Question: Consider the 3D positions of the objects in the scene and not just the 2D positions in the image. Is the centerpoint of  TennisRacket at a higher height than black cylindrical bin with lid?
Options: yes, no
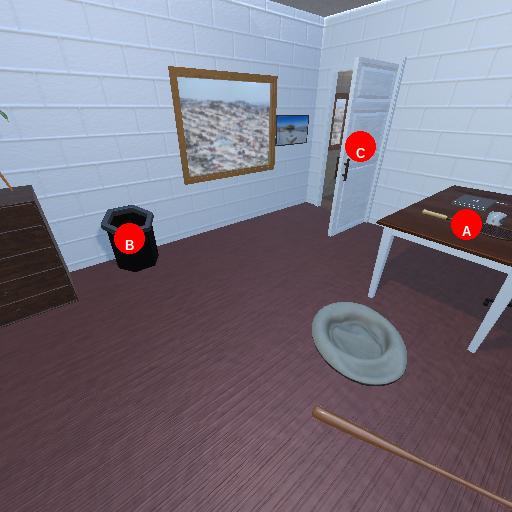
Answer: yes